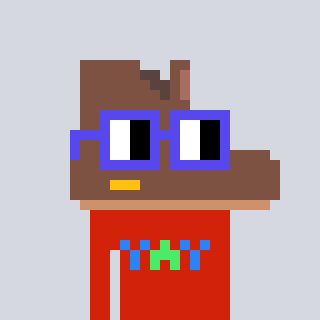
a pixel art character with square blue glasses, a boot-shaped head and a red-colored body on a cool background